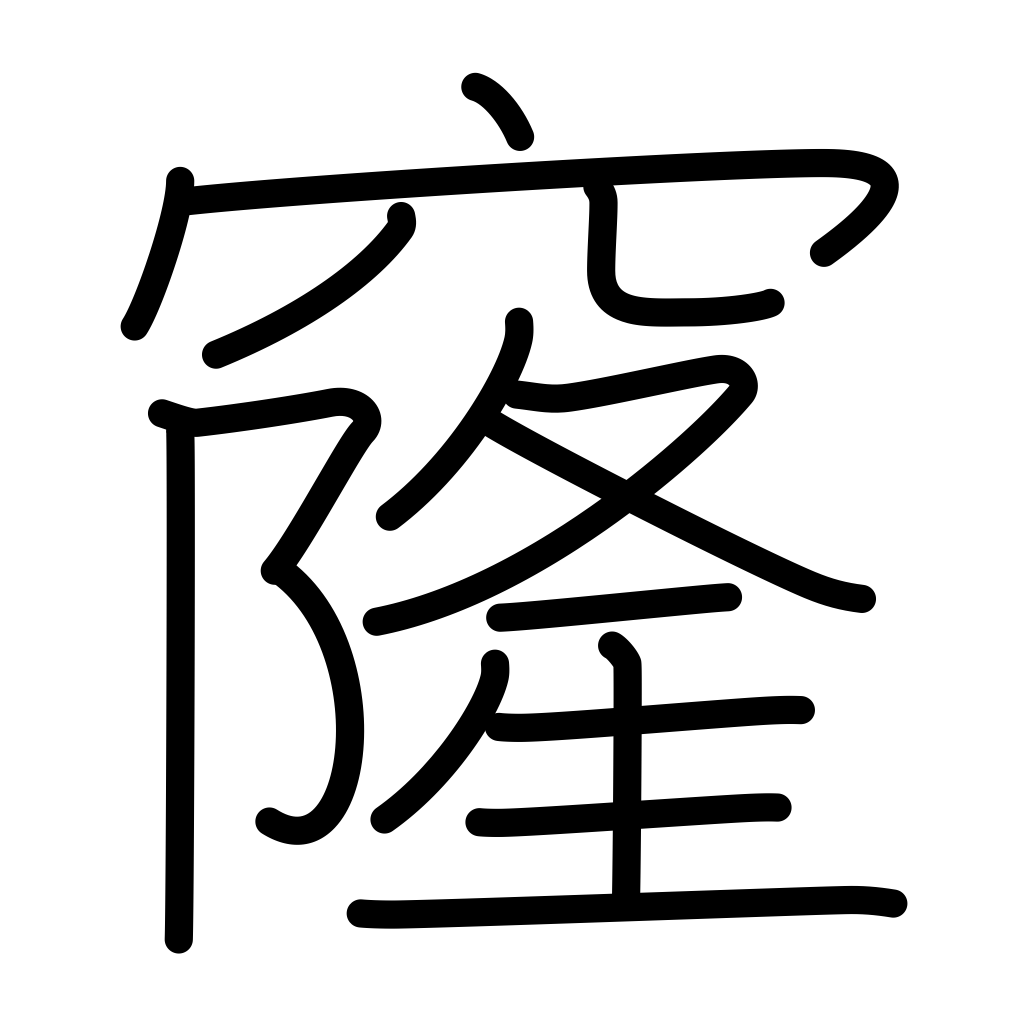
Meaning: dome